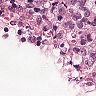
Metastatic tissue present: yes